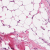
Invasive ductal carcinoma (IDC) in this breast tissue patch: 1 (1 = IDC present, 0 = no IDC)